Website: bh-photo
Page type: gifting
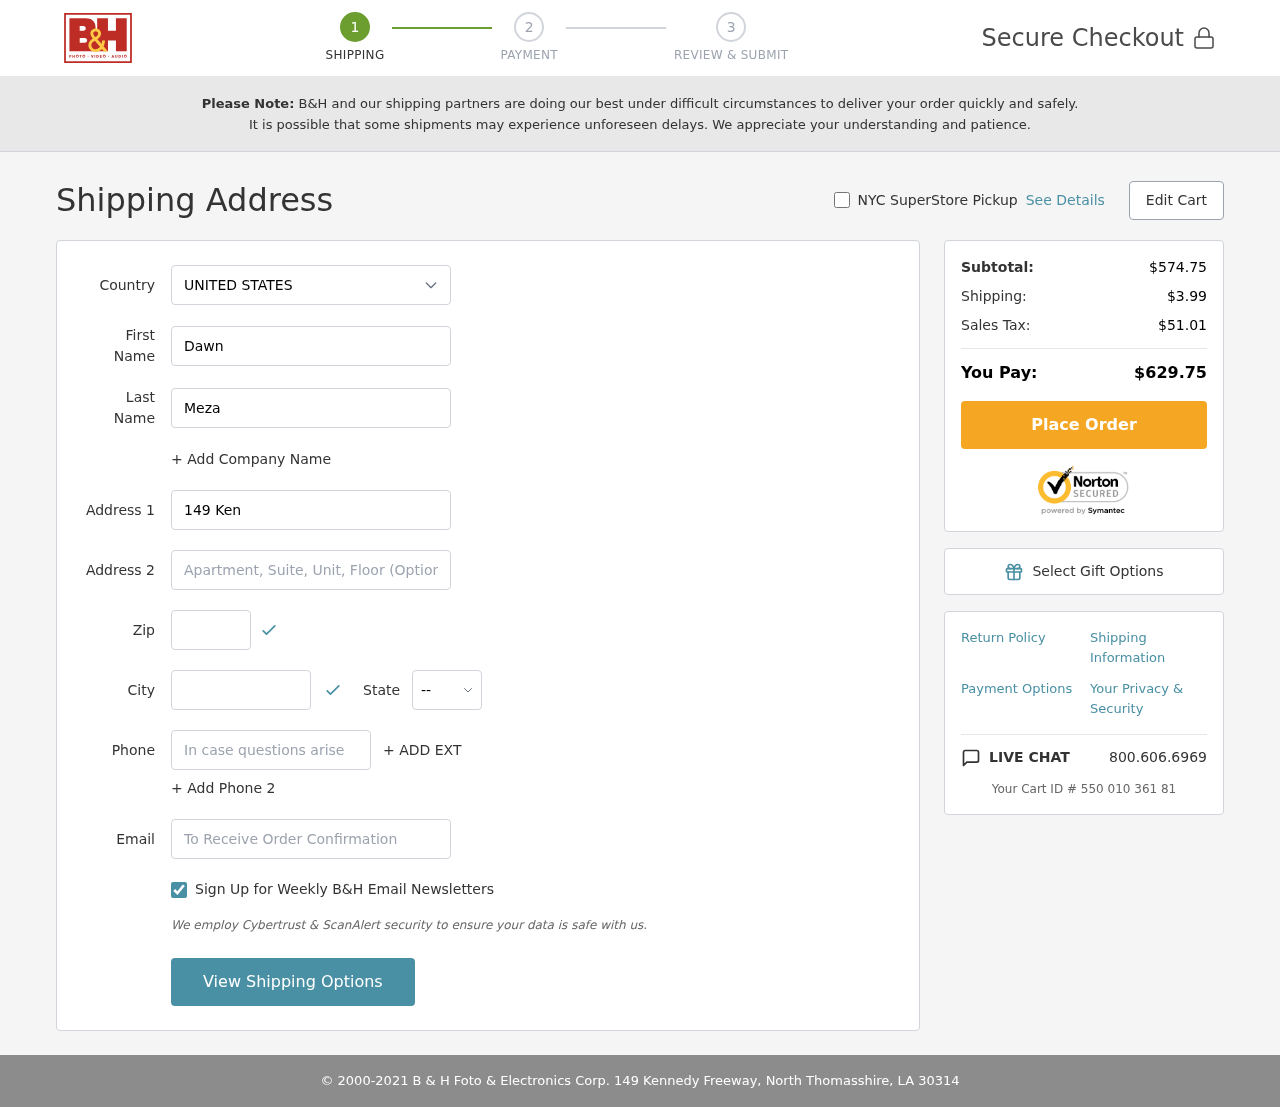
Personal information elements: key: PII_CITY
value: North Thomasshire
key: PII_COUNTRY
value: United States
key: PII_EMAIL
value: dawnmeza@gmail.com
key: PII_FIRSTNAME
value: Dawn
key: PII_LASTNAME
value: Meza
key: PII_PHONE
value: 4666534084
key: PII_POSTCODE
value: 30314
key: PII_STATE_ABBR
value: LA
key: PII_STREET
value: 149 Kennedy Freeway
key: PII_STREET2
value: Suite 735
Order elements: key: ORDER_SUBTOTAL
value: $574.75
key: ORDER_SHIPPING_COST
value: $3.99
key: ORDER_TAX
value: $51.01
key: ORDER_TOTAL
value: $629.75
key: ORDER_ID
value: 550 010 361 81